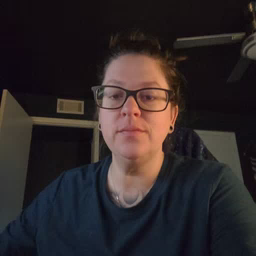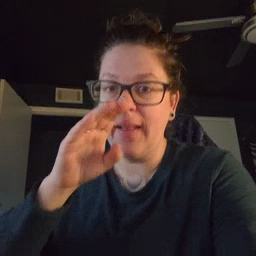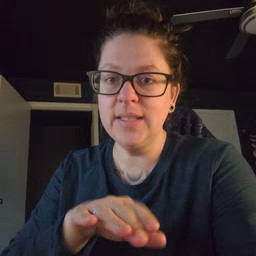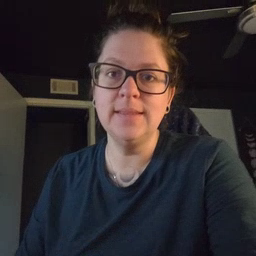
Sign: elephant